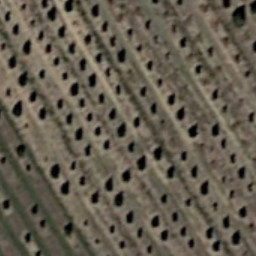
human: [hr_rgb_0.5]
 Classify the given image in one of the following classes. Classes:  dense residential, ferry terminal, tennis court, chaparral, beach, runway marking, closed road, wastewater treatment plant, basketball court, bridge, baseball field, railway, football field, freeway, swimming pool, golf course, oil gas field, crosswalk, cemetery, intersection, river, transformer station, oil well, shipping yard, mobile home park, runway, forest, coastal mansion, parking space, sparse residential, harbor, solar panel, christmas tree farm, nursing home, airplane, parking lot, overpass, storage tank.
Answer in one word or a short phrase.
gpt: christmas tree farm